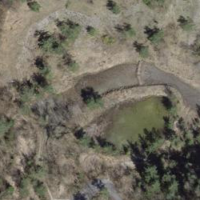
EUNIS habitat code: 52
Species observed at this site:
Pholidoptera griseoaptera
Ruspolia nitidula
Pseudochorthippus parallelus
Chorthippus brunneus
Nemobius sylvestris
Gomphocerippus rufus
Phaneroptera nana
Conocephalus fuscus